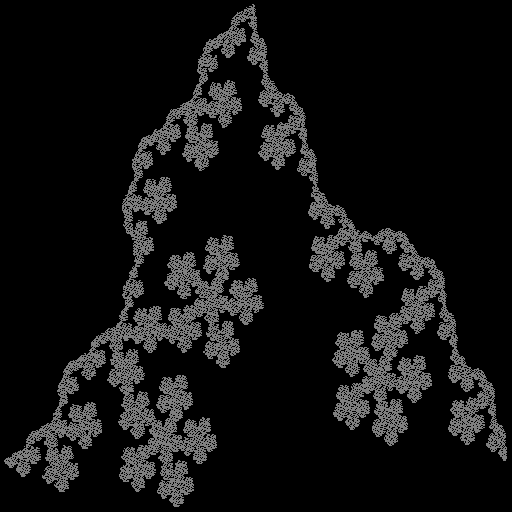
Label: penta